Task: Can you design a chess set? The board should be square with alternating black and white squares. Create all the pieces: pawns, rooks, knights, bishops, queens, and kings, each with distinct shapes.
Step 1632:
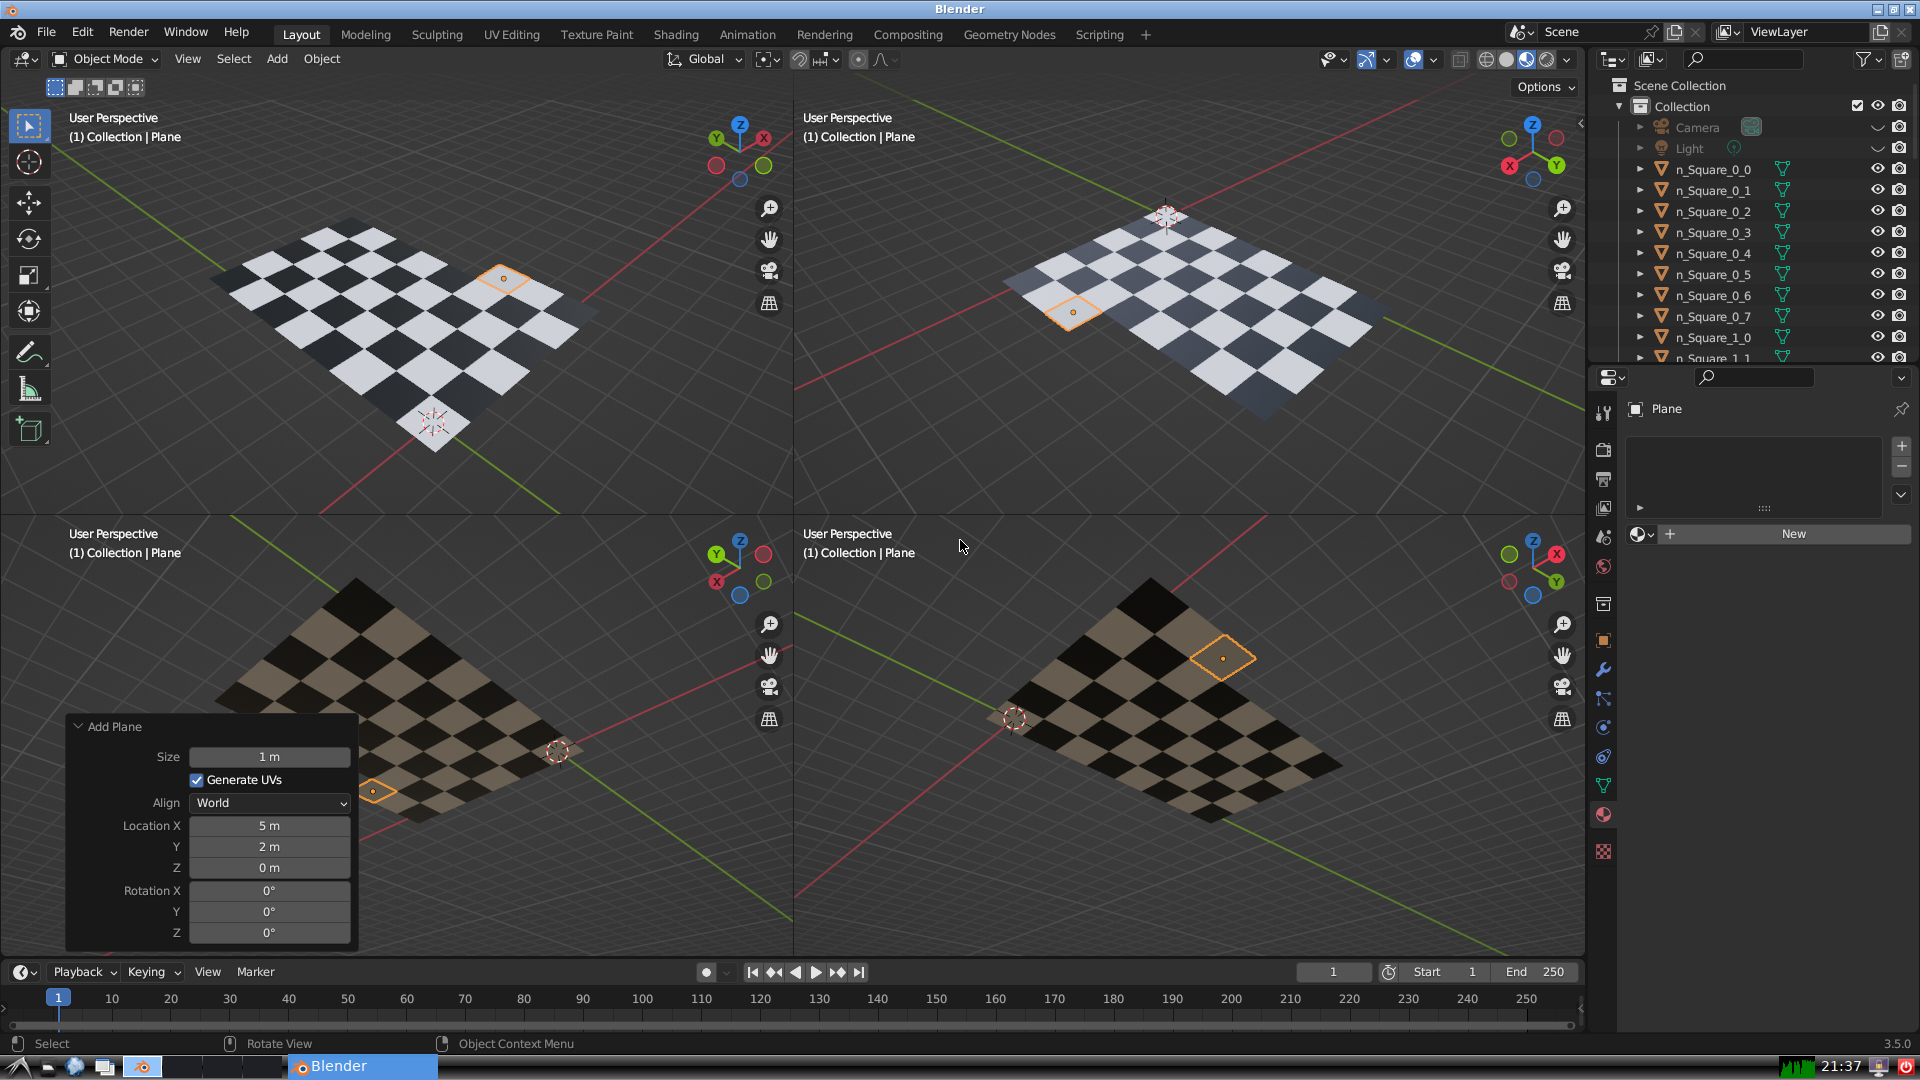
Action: {"mouse_move": [1608, 631]}